Question: I have these two migrations
'''
Schema::create('tb_store', function (Blueprint $table) {
$table->integer('cnpj')->unsigned();
$table->string('email', 255);
$table->string('password', 255);
$table->string('corporateName', 255);
$table->primary(['cnpj', 'email']);
$table->timestamps();
$table->softDeletes();
});
'''
'''
Schema::create('tb_store_address', function (Blueprint $table) {
$table->string('email', 255);
$table->foreign('email')->references('email')->on('tb_store')->cascadeOnDelete();
$table->integer('cnpj')->unsigned();
$table->foreign('cnpj')->references('cnpj')->on('tb_store')->cascadeOnDelete();
$table->primary(['cnpj', 'email']);
$table->string('address', 255);
$table->integer('number')->unsigned();
$table->integer('phone')->unsigned();
$table->integer('postalCode')->unsigned();
$table->string('neighborhood', 255);
$table->string('complement', 255)->nullable();
$table->integer('idCity')->unsigned();
$table->foreign('idCity')->references('idCity')->on('tb_city')->cascadeOnDelete();
});
'''
When I run I get the following error
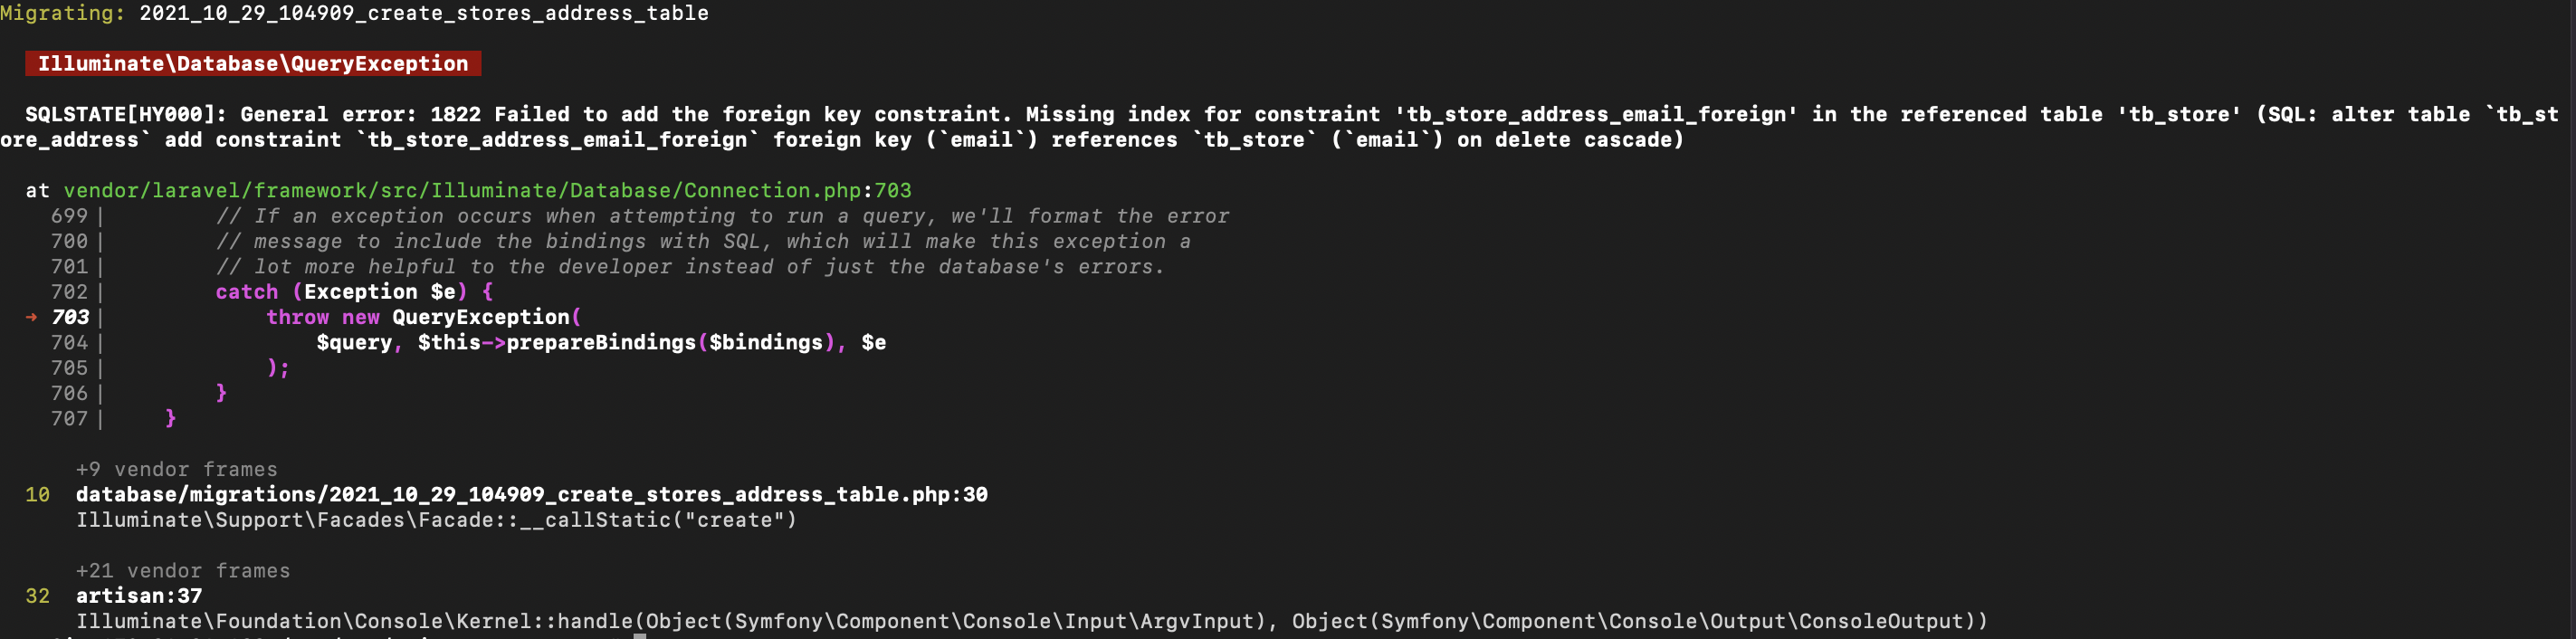
Answer: <URL>
The easiest way is to chain unique function.
'''
Schema::create('tb_store', function (Blueprint $table) {
$table->integer('cnpj')->unsigned()->unique();
$table->string('email', 255)->unique();
$table->string('password', 255);
$table->string('corporateName', 255);
$table->primary(['cnpj', 'email']);
$table->timestamps();
$table->softDeletes();
});
'''